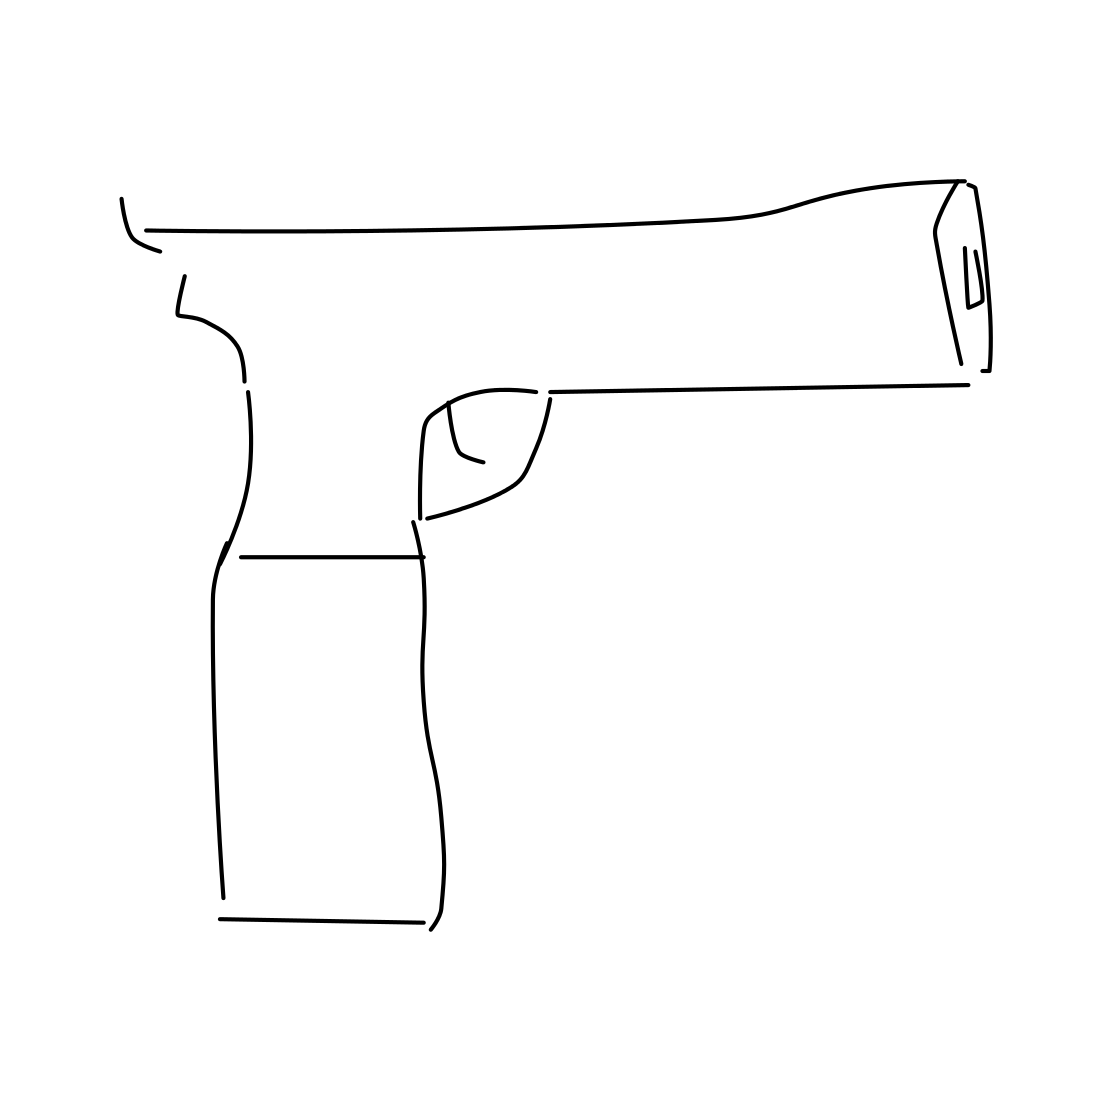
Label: revolver